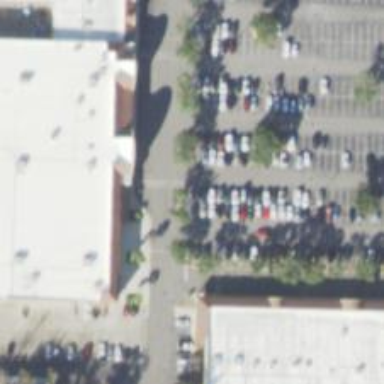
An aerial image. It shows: Parking space.